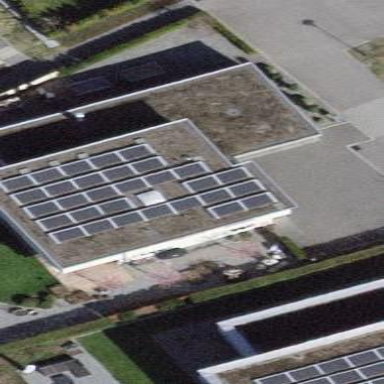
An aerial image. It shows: Solar power generator utilizing photovoltaic technology with solar photovoltaic panels.